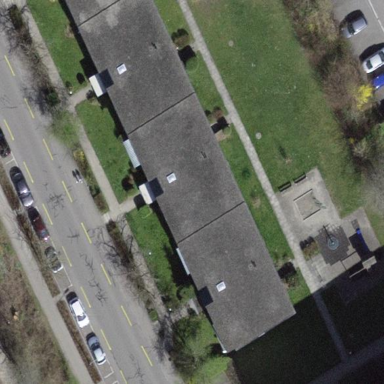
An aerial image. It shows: Street-side parking area.